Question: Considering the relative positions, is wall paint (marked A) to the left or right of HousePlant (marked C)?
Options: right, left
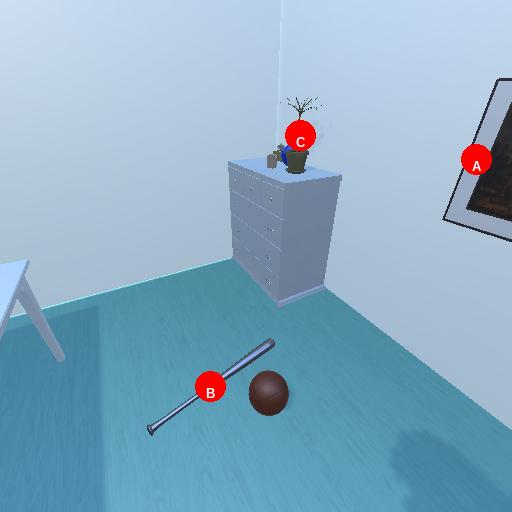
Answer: right